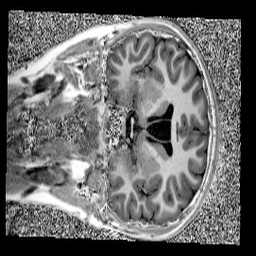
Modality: UNIT1
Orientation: coronal
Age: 11
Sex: male
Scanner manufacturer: siemens
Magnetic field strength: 3 T
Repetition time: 4 s
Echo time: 0.00303 s